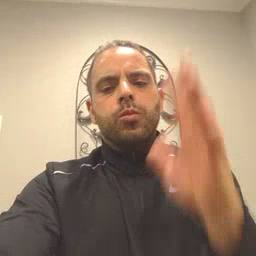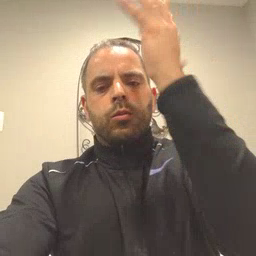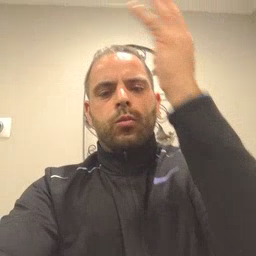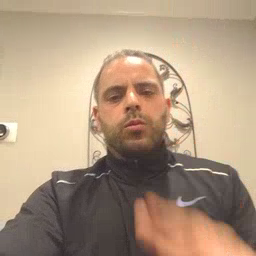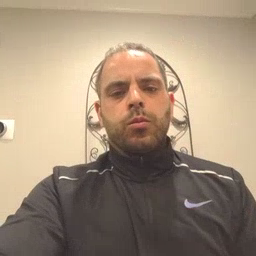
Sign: tree